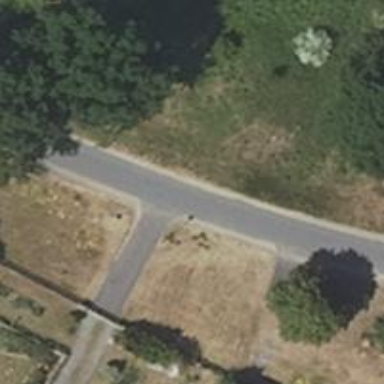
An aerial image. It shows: Smooth asphalt road in residential area.